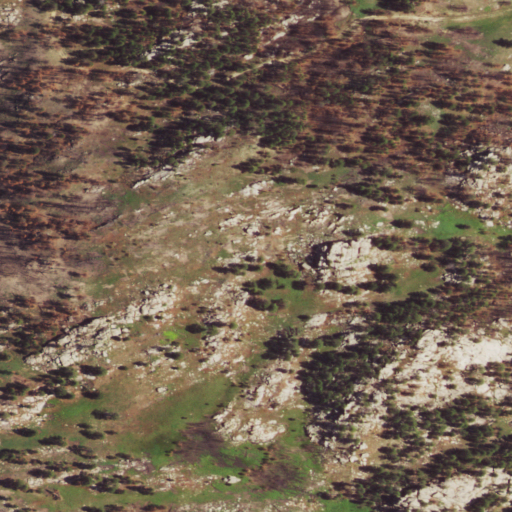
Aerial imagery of mountain in Wyoming named Menter Hill containing shrub, grassland, and evergreen forest